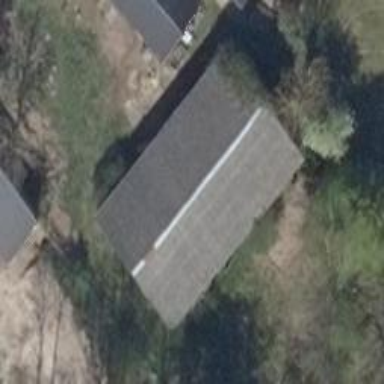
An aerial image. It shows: Barn.